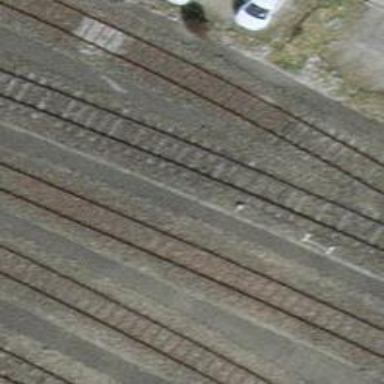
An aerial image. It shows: Railway yard with one track in service.